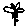
Label: flower